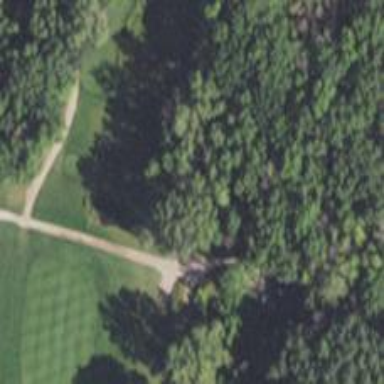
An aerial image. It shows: Pathway for golfing.